Field crop: tomato
Growth stage: 2
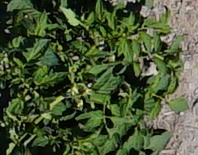
Species: tomato